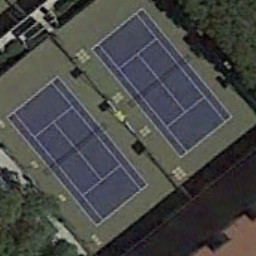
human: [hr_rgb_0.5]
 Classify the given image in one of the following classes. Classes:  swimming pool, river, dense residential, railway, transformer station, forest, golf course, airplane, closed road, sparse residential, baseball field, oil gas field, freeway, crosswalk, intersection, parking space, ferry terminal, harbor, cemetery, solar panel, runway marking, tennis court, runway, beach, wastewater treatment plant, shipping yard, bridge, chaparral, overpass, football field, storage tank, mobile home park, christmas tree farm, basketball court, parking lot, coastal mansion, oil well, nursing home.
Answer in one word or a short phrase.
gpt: tennis court